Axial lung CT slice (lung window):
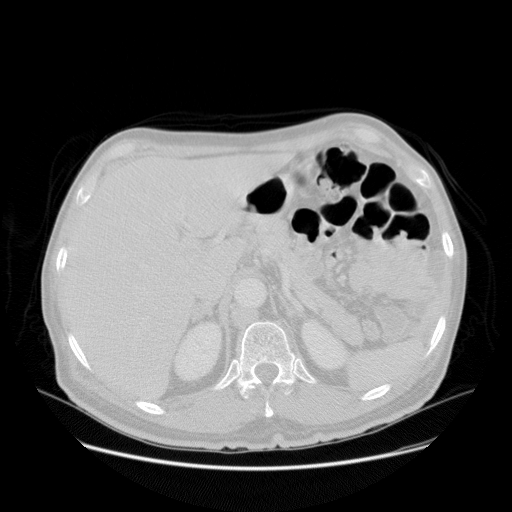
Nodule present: no